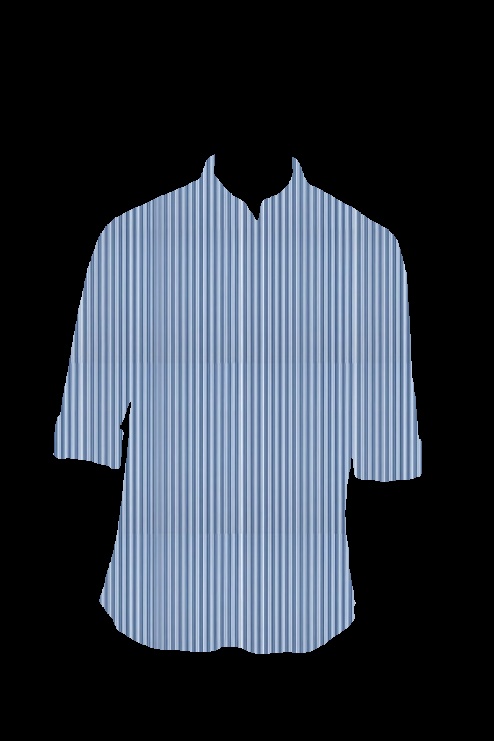
blue stripe tee